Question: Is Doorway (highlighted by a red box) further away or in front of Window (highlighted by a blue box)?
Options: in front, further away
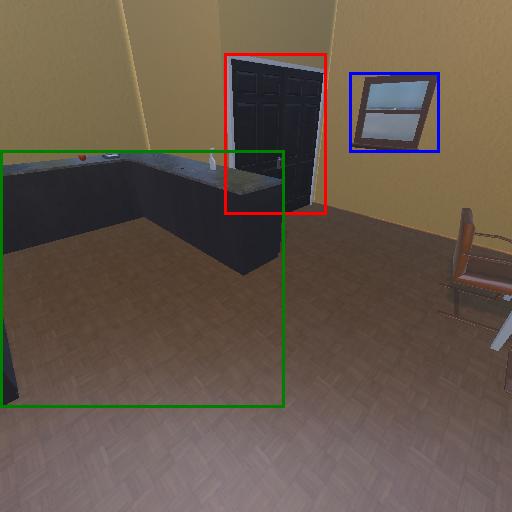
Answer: in front